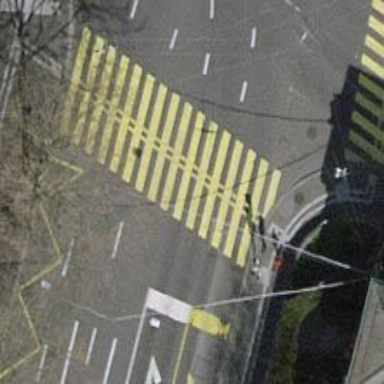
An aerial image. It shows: Crossing with traffic signals.